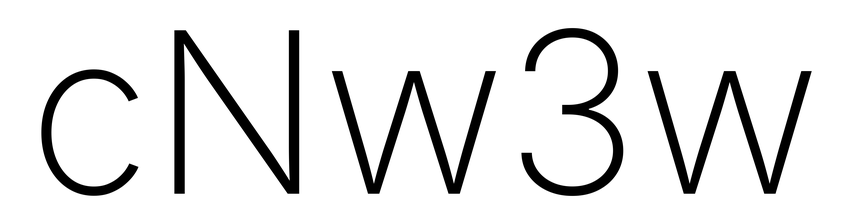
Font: Inter_ExtraLight